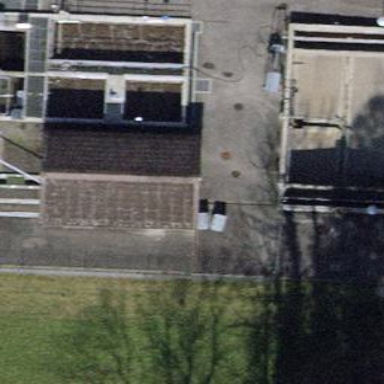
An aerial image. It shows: Service building.